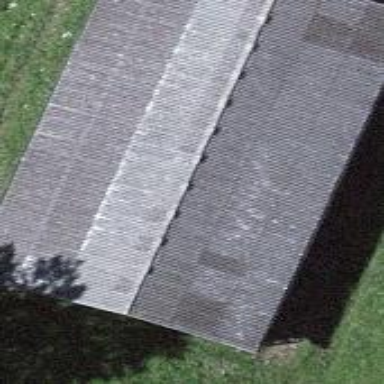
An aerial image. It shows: Cabin.